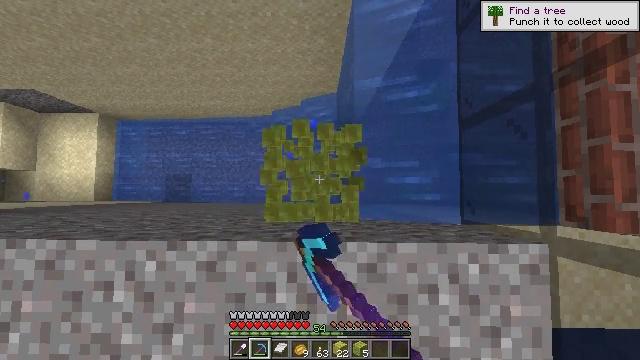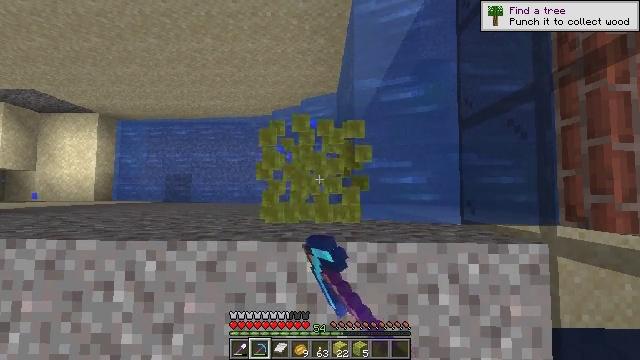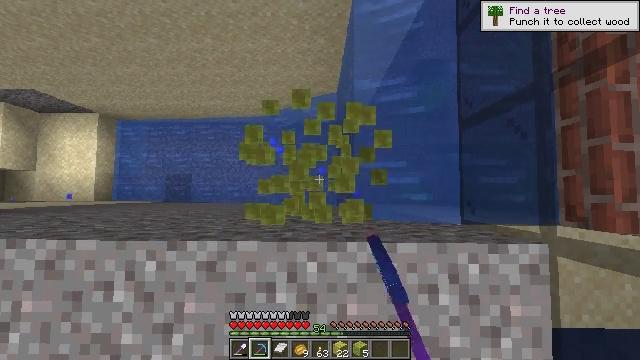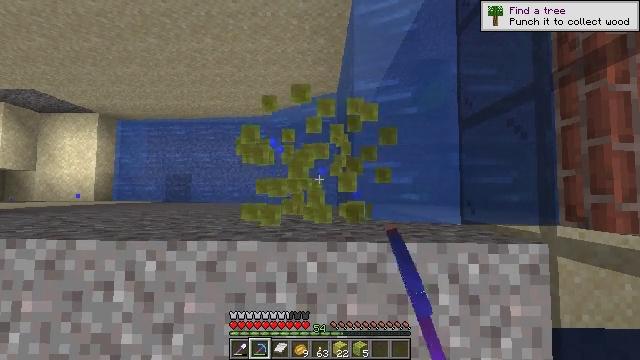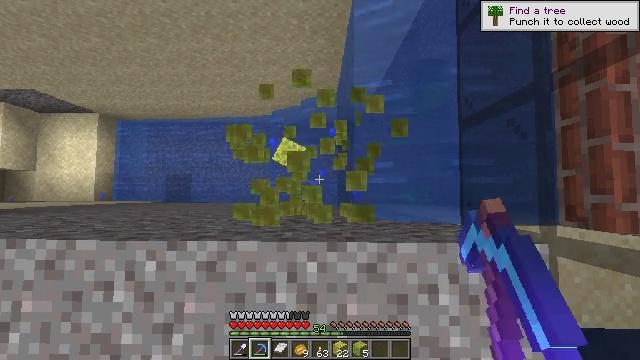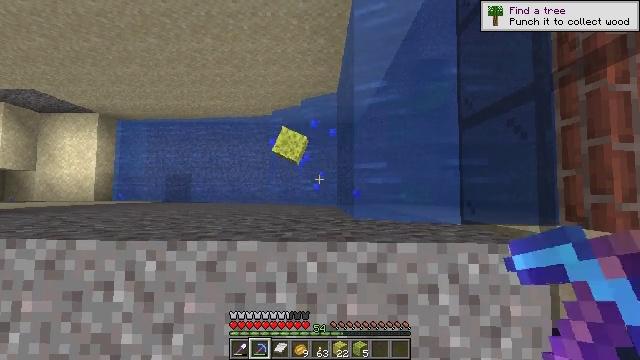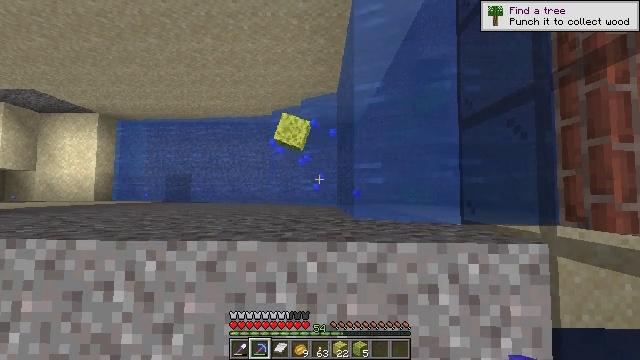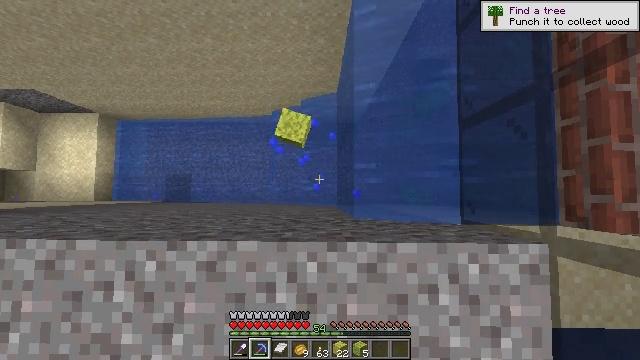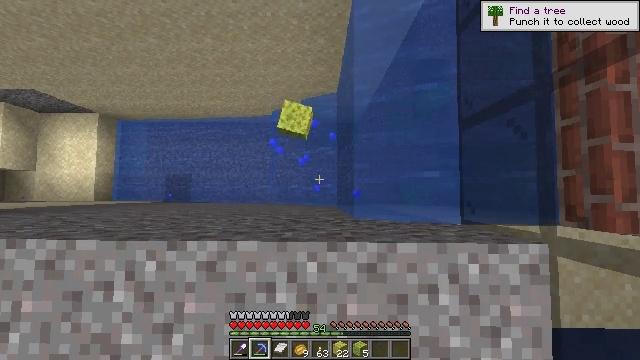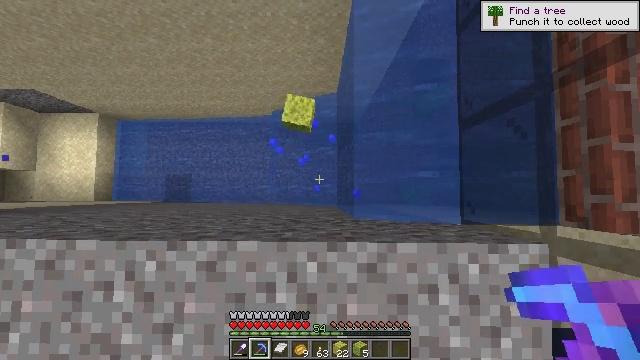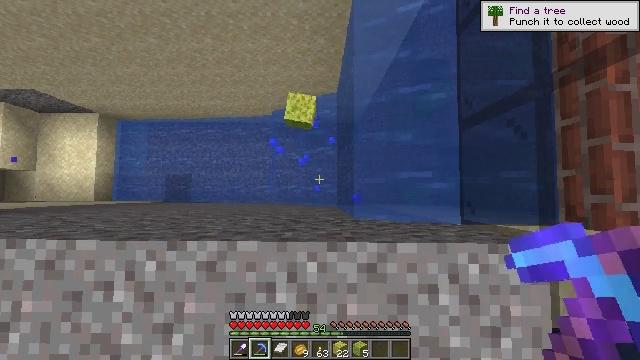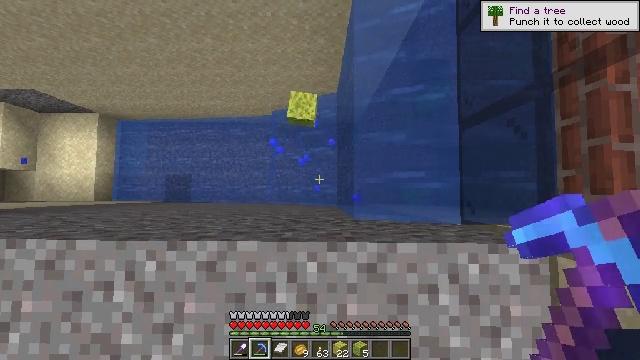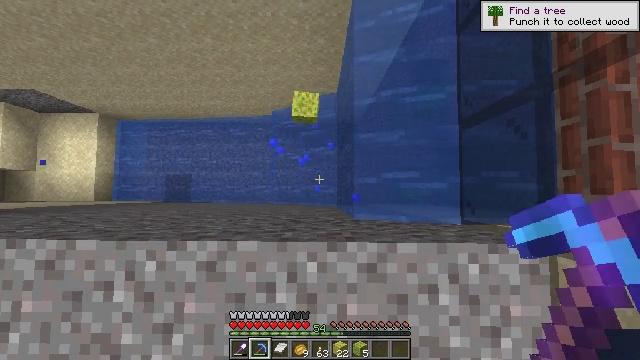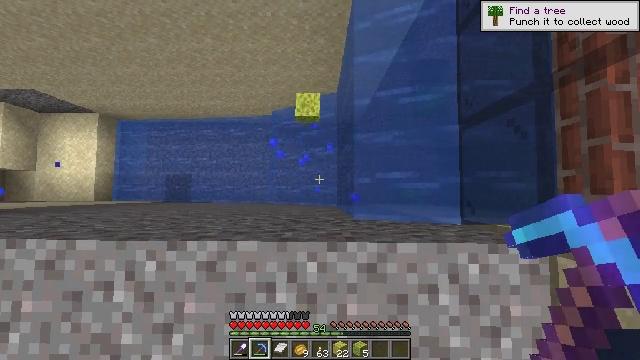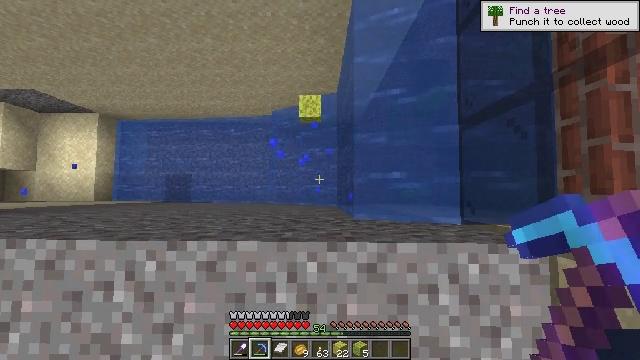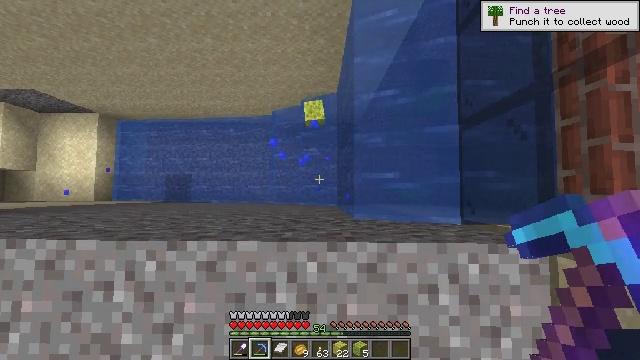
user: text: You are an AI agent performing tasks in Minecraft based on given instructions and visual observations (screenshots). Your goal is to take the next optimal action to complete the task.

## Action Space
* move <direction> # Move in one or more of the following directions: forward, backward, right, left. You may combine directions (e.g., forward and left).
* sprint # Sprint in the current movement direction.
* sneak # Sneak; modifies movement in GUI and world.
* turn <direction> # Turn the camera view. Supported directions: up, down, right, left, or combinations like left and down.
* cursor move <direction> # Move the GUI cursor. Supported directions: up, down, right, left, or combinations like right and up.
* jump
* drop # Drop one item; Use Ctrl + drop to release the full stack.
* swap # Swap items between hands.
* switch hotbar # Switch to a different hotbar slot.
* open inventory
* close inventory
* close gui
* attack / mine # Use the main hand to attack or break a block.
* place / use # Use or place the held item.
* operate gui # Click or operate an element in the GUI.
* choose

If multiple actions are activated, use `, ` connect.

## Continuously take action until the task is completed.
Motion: motion action
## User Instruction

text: Destroy the wet sponge to pick it up.
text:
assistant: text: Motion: attack / mine
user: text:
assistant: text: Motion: attack / mine
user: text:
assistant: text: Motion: attack / mine
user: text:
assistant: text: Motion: attack / mine
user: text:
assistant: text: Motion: attack / mine
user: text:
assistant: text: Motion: no_op
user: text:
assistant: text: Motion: no_op
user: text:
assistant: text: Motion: no_op
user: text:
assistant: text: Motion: no_op
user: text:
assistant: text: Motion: no_op
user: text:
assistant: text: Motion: no_op
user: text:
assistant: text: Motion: no_op
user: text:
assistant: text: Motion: no_op
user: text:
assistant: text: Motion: no_op
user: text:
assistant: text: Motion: no_op
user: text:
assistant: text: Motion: no_op
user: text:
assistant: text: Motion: no_op
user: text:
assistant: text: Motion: no_op
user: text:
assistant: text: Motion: no_op
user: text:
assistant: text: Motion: no_op
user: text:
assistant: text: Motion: no_op
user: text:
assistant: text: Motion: no_op
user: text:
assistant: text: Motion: no_op
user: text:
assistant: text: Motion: no_op
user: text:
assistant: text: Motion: no_op
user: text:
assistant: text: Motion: no_op
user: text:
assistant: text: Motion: move left
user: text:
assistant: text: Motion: move left
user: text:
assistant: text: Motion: move left
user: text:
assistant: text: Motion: move left